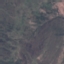
Land use / land cover class: HerbaceousVegetation